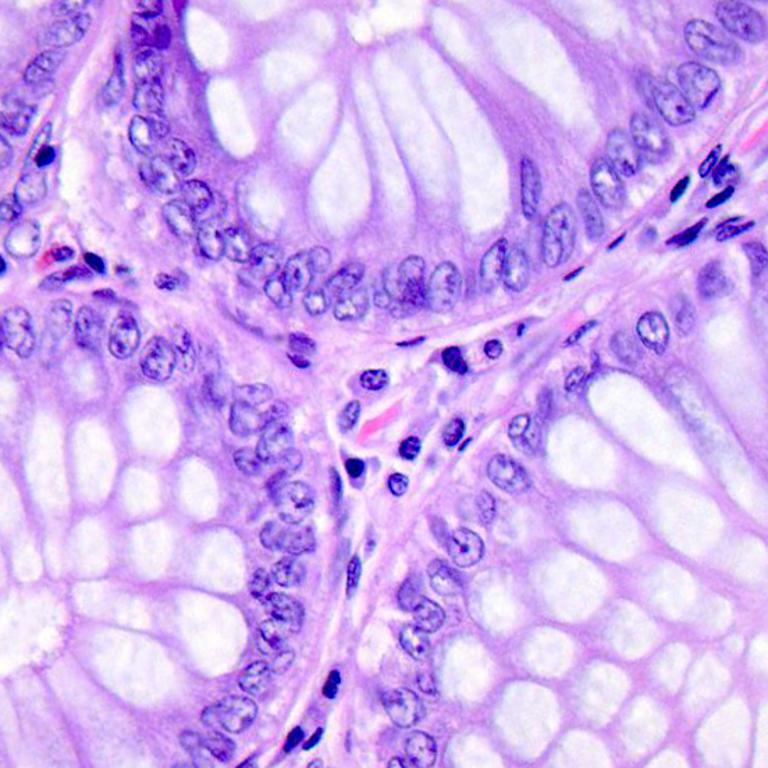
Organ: colon
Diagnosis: benign